Question: Hello I have strange problem, I am submitting a registration form and have a check box script that checks if a check box is clicked to remove the requred attributes on the rest of the check boxes.
this is the script:
'''
$(document).ready(function(){
$(".aboveage5").click(function(){
if ($('input[name="tipo_de_producto_que_fabrica[]"]:checked').val() != "" ) {
$('input[name="tipo_de_producto_que_fabrica[]"]:not(:checked)').removeAttr('required');
//Slide Down Effect
} else {
$('input[name="tipo_de_producto_que_fabrica[]"]:checked').prop('required',true); //Slide Up Effect
}
});
});
'''
my form code is the following:
'''
<form method="post" id="myform">
<input type="checkbox" required class="aboveage5" name="tipo_de_producto_que_fabrica[]" value="val 1" /> PAN FRANCES<br />
<input type="checkbox" required class="aboveage5" name="tipo_de_producto_que_fabrica[]" value="val 2" /> PAN DULCE<br />
<input type="checkbox" required class="aboveage5" name="tipo_de_producto_que_fabrica[]" value="val 3" /> PAN DE VIGA <br />
<input type="submit" name="register" value="Register" />
'''
The script behaviour is the following, if I select one of the check boxes before I hit the submit button everything is working fine. But If I submit the button without any box is selected than says that thoose fields can't be blank. Once I select one of them in the code it removes the required attribute but when I hit the submit button again nothing is happening , it shows the popup ballon which says the field is requred but it doesn't says anyting inside it and if I hit the submit button the second time it submits. Problem is I have to hit the submit button 2 times until it get's submited. Any help will be appreciated. Thanks.

This is the validation code function:
'''
$(document).ready(function() {
var elements = document.getElementsByTagName("INPUT");
for (var i = 0; i < elements.length; i++) {
elements[i].oninvalid = function(e) {
e.target.setCustomValidity("");
if (!e.target.validity.valid) {
e.target.setCustomValidity("Este campo no puede dejarse en blanco");
}
};
elements[i].oninput = function(e) {
e.target.setCustomValidity("");
};
}
})
'''
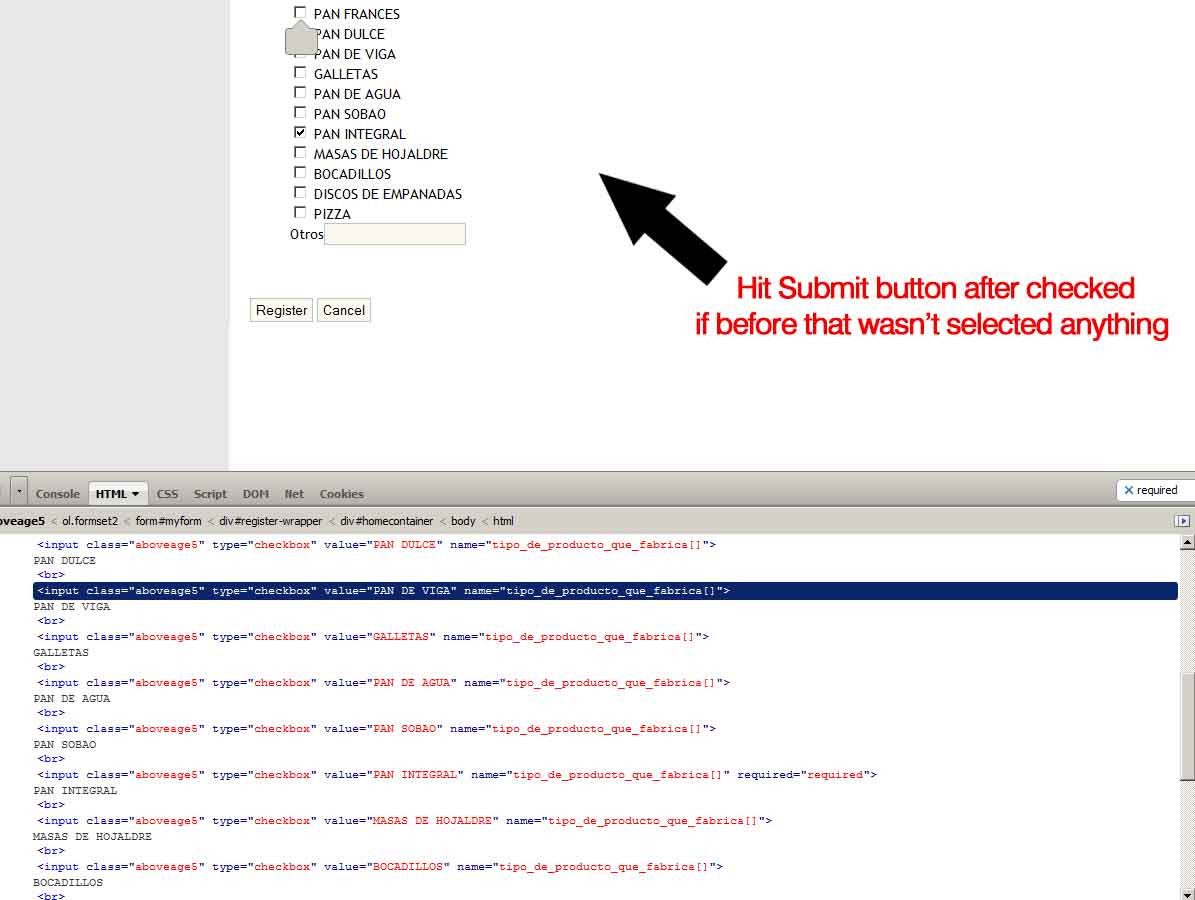
Answer: You can do something like -
'''
$(document).ready(function(){
$(".aboveage5").click(function(){
var checkedArray =$('input[name="tipo_de_producto_que_fabrica[]"]:checked');
// Check if atleast one element is checked
if(checkedArray!=null && checkedArray.length>0){
$('input[name="tipo_de_producto_que_fabrica[]"]:not(:checked)').removeAttr('required');
}else{
$('input[name="tipo_de_producto_que_fabrica[]"]').attr('required',true); // Could also use .prop() instead
}
});
});
'''